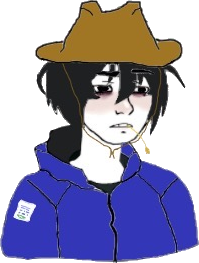
Label: 5_Twinkjak